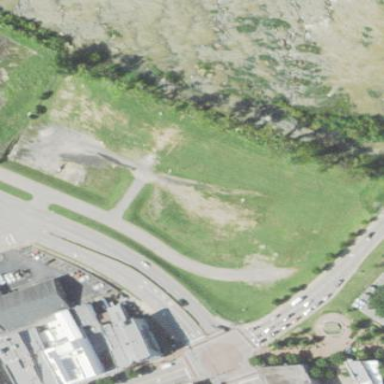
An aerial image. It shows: Park.